Question: The figure describes the ball exchange problem. The white ball can exchange positions with the adjacent colored balls in the 4-neighborhood. The target state is that all balls are arranged in the order of red, blue, green, and yellow from the upper left corner in the order of rows first and columns. How many exchanges are needed?
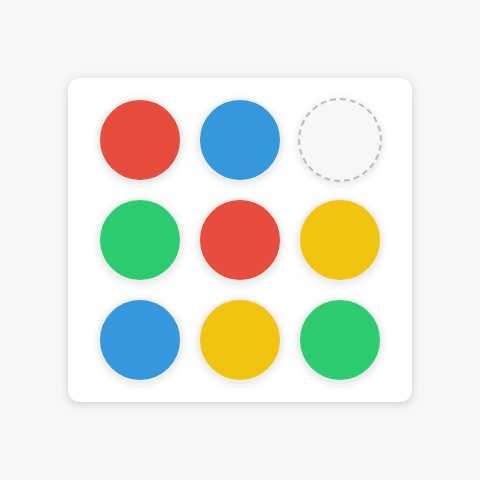
Answer: 10